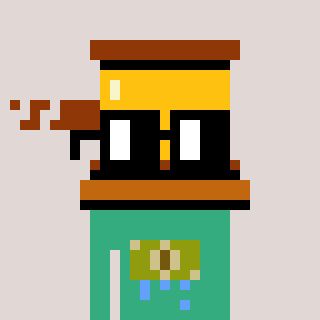
a pixel art character with square black glasses, a gavel-shaped head and a teal-colored body on a warm background